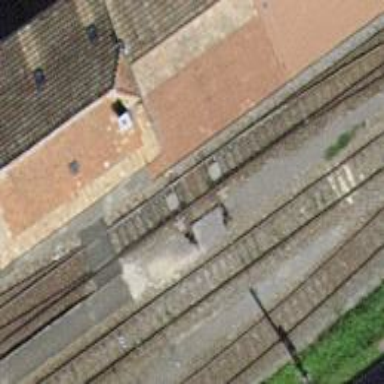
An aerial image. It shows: Railway switch.